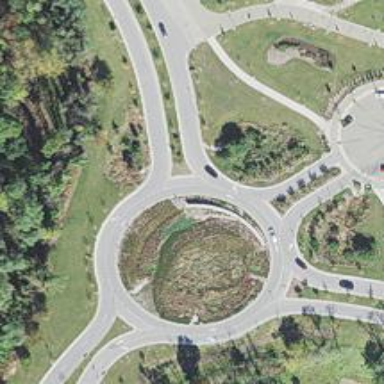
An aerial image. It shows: Tertiary road with asphalt surface leading to roundabout junction.